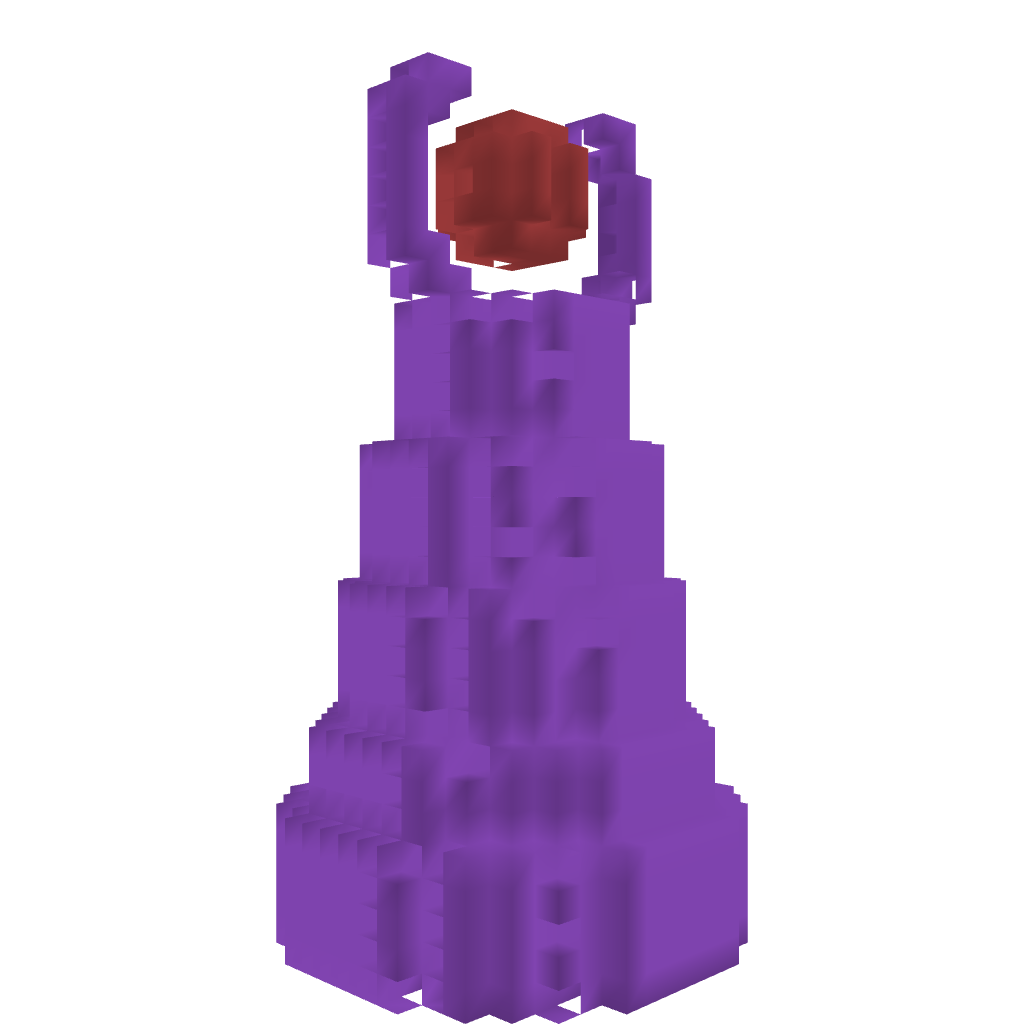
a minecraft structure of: eye tower bad low quality